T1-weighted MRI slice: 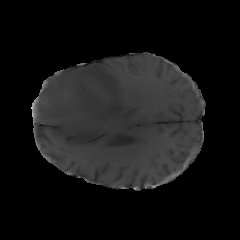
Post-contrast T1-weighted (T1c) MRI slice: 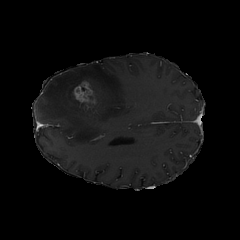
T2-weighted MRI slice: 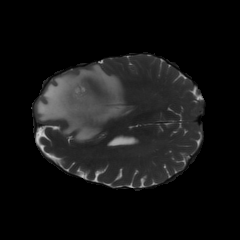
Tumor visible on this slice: yes